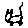
Label: cat